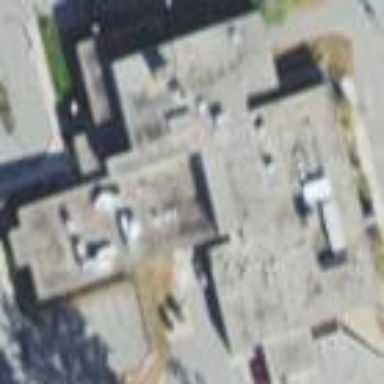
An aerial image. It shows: Hospital building.